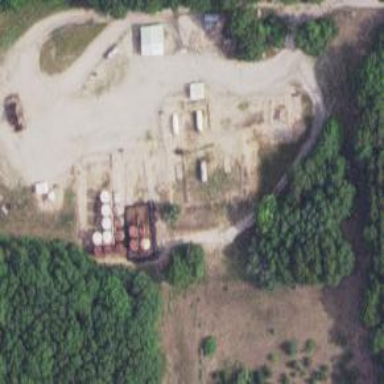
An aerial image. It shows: Storage tank with man-made structure.